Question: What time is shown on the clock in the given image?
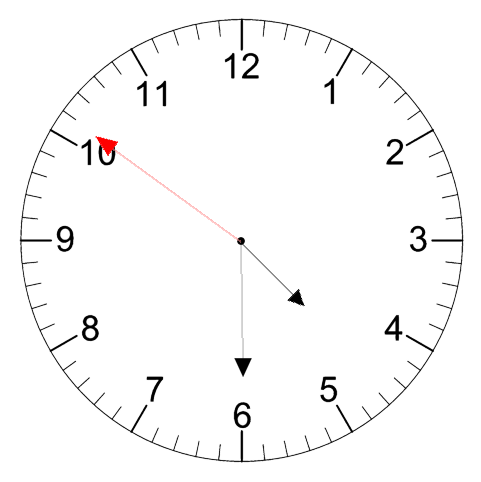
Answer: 04:29:51